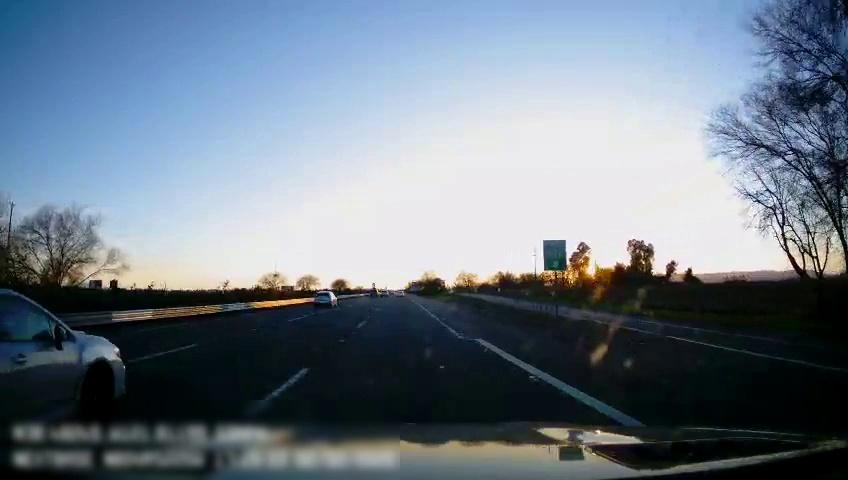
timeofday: Day
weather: Sunny
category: Drivable Space
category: Vehicles | SUV
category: Vehicles | Car
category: Lanes | Alternate Lane
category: Lanes | Alternate Lane
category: Lanes | Current Lane
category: Lanes | Alternate Lane
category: Lanes | Alternate Lane
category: Lanes | Alternate Lane
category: Traffic | Signs